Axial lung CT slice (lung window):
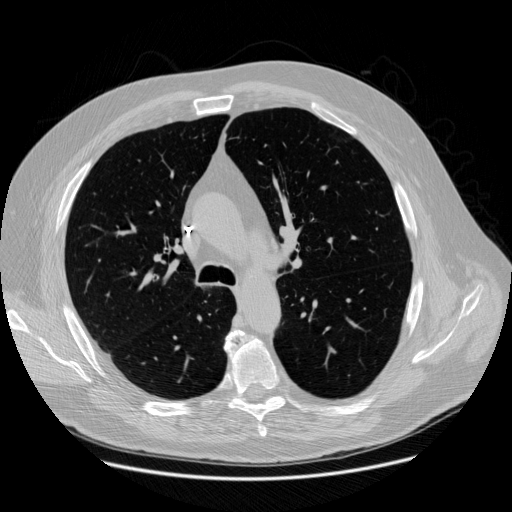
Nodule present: no